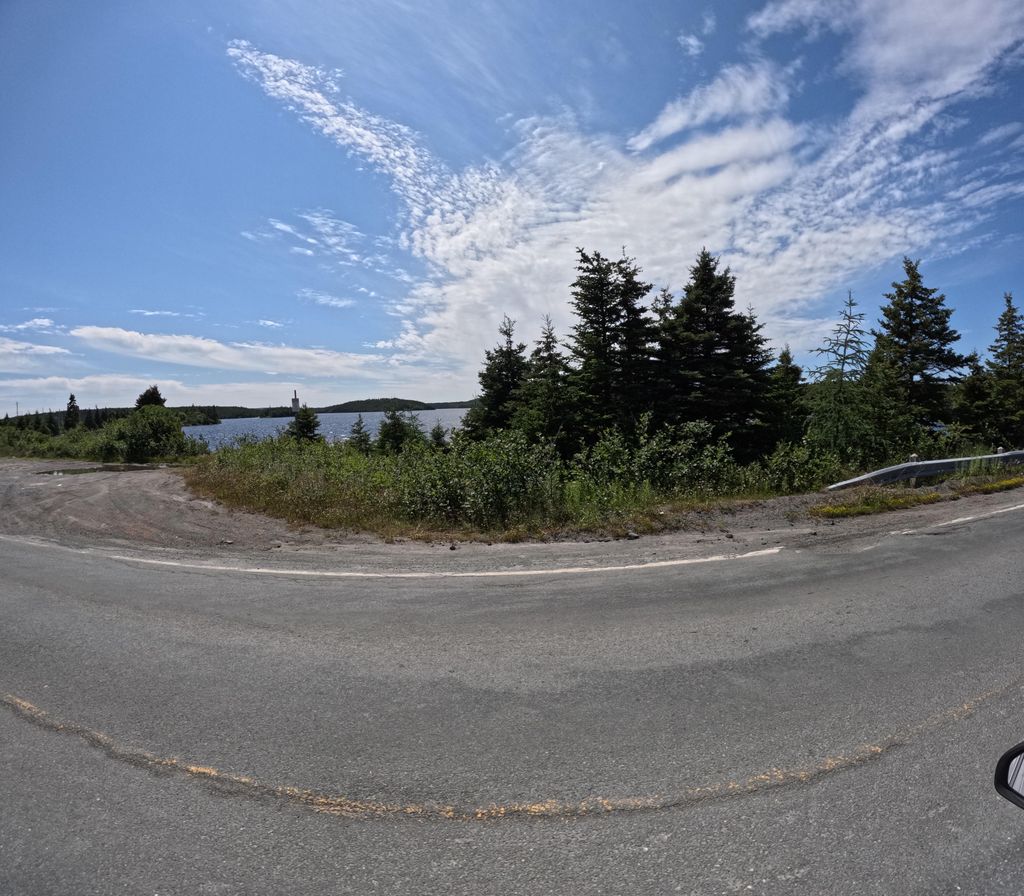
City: st_johns